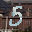
Label: 5